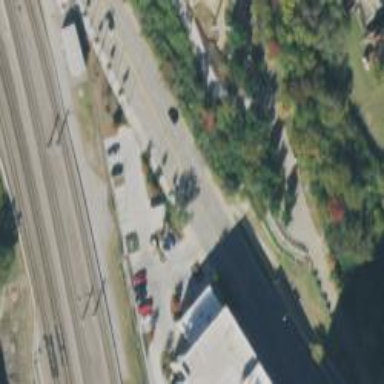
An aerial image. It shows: Tertiary road with separate sidewalk.